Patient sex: M
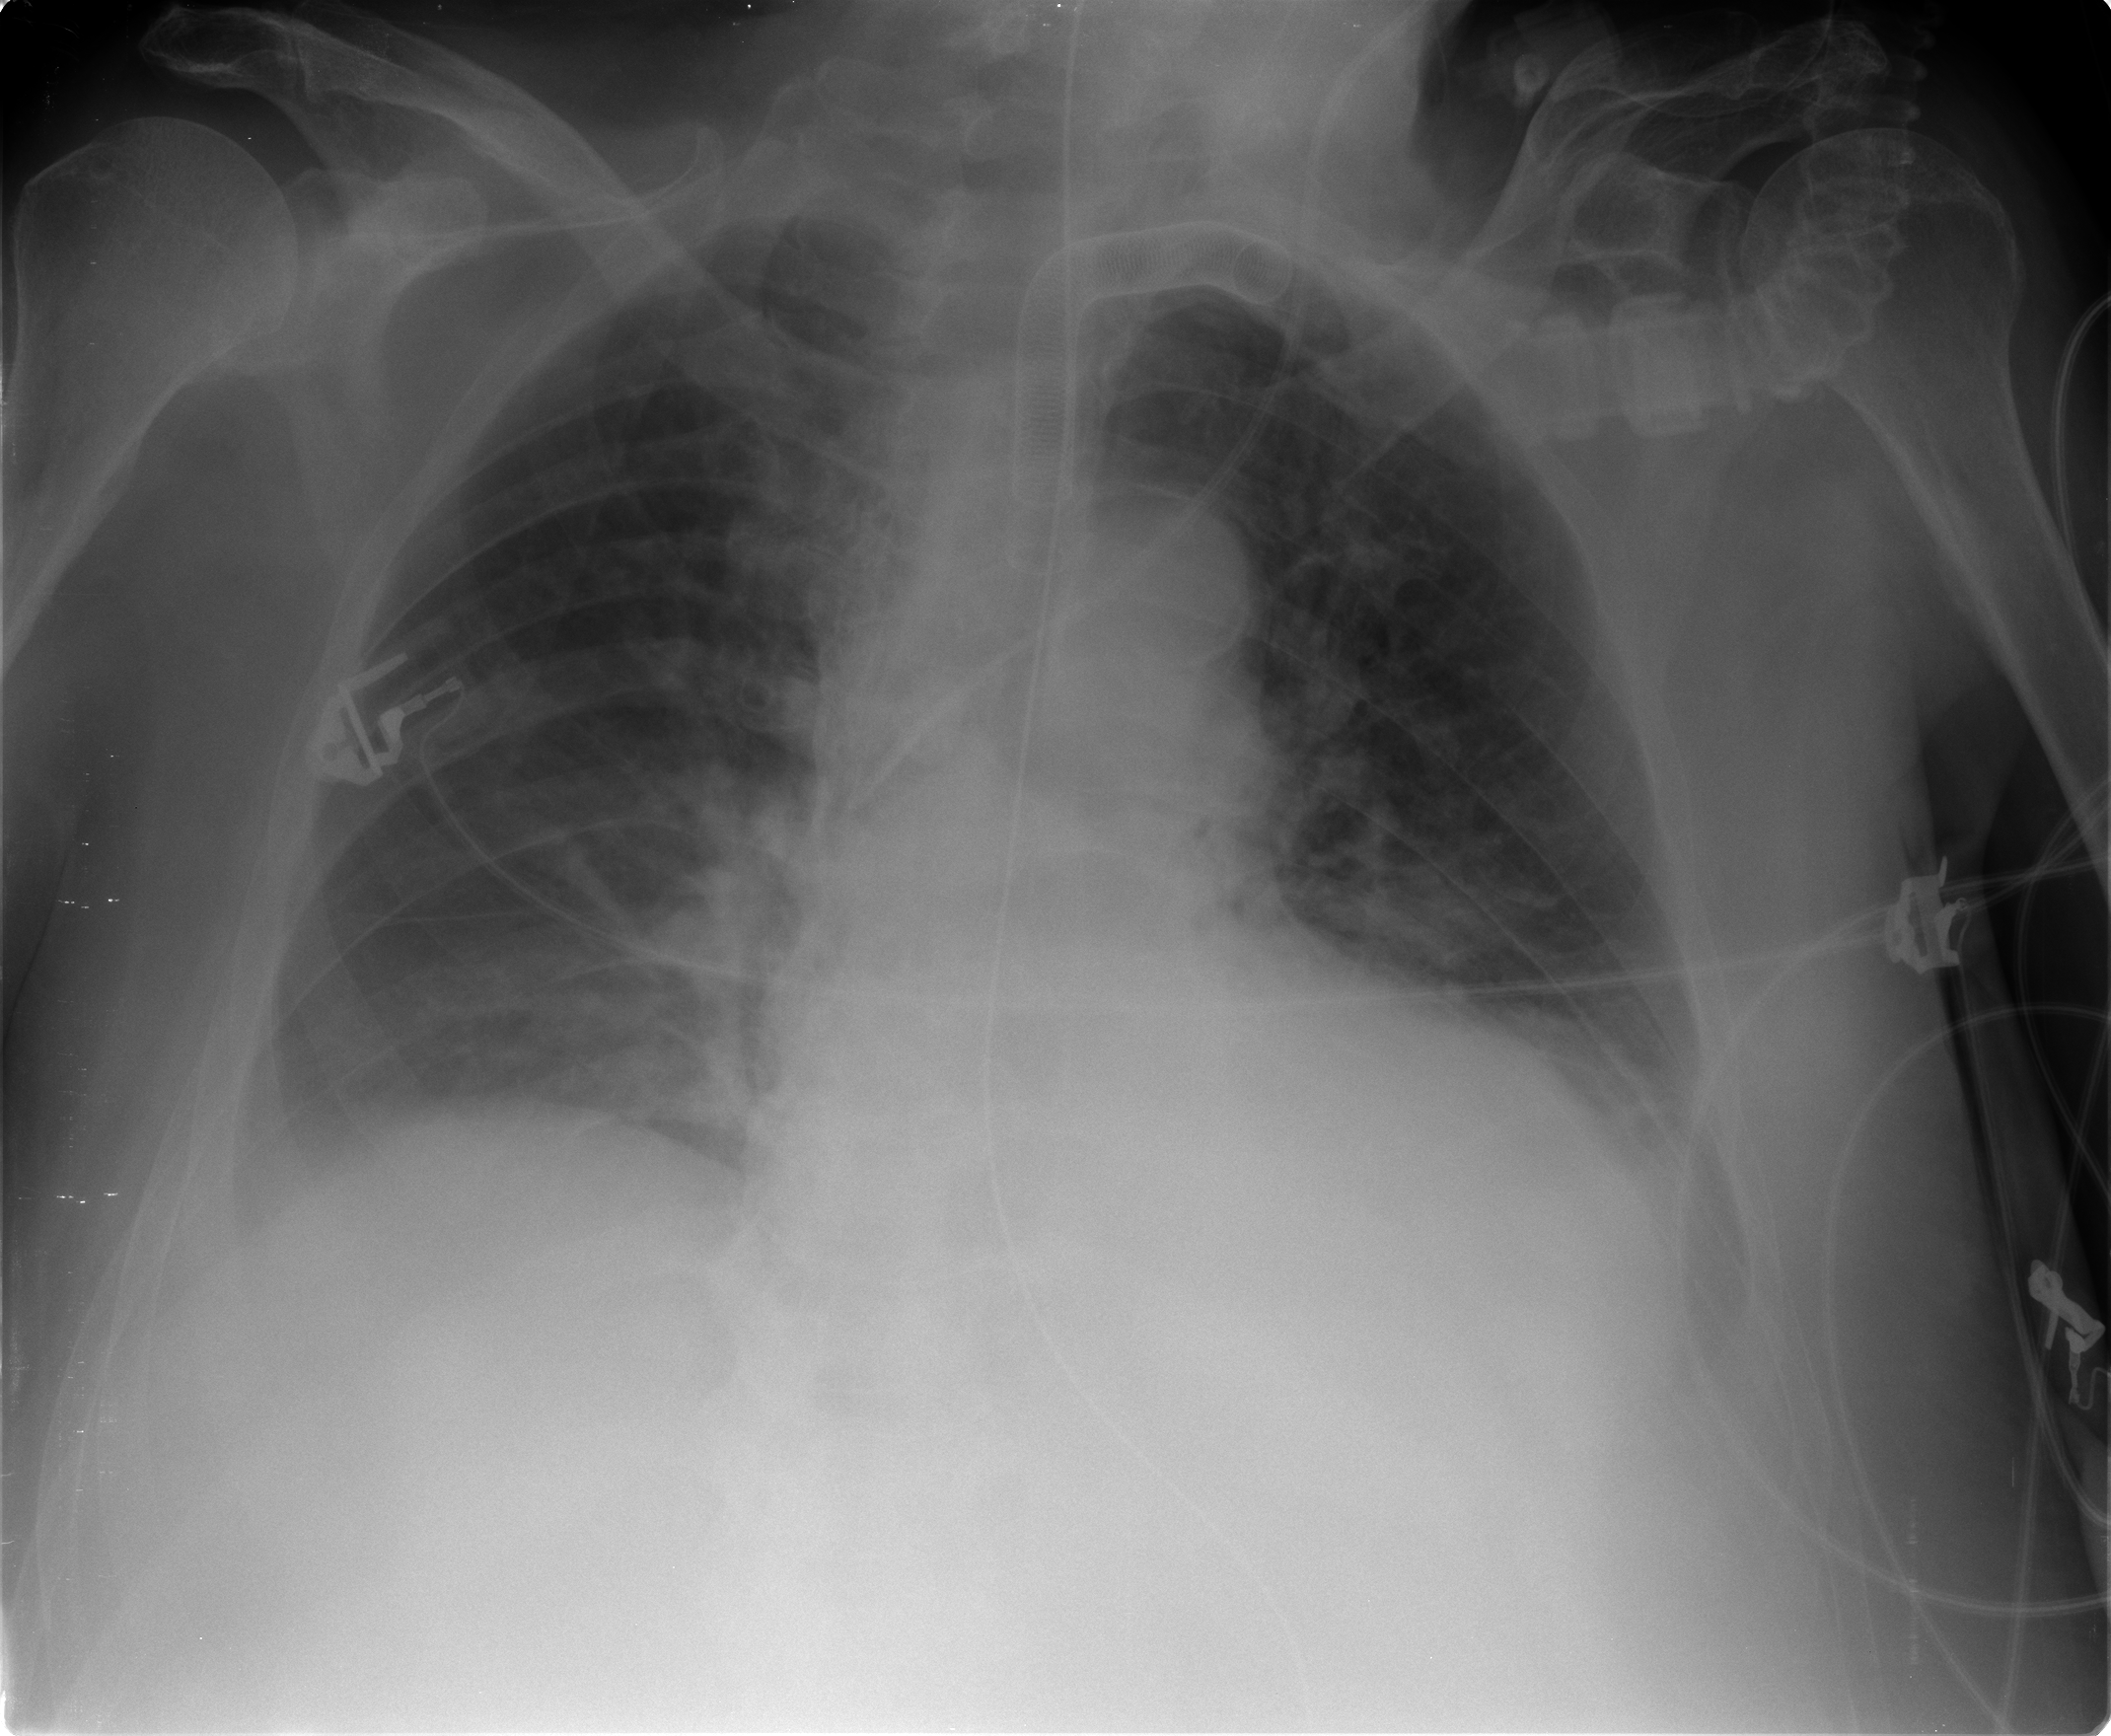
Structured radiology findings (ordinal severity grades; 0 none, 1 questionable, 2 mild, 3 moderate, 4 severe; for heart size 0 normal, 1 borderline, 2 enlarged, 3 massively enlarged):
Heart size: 2
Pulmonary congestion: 2
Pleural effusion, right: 1
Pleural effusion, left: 2
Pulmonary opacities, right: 0
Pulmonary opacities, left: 0
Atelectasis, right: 2
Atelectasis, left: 1